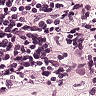
Metastatic tissue present: no